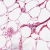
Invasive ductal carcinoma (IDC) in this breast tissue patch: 0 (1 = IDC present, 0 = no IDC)